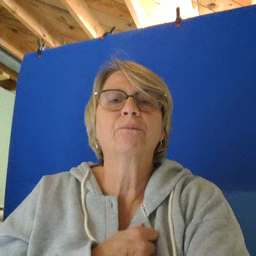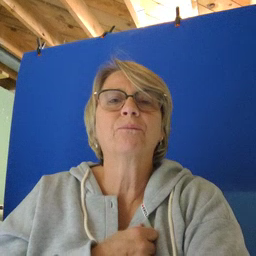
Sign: wolf